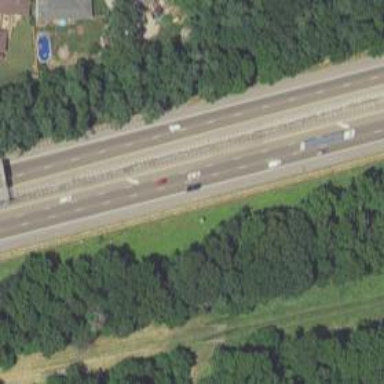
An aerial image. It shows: Merge right road marking.